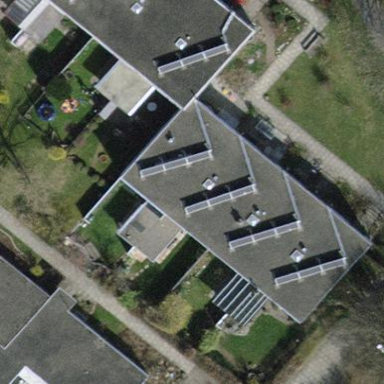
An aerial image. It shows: Terrace building with flat roof.